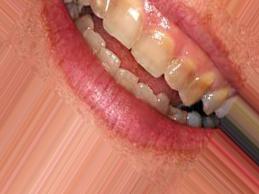
Condition: Tooth Discoloration